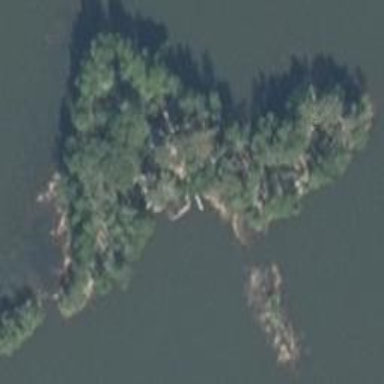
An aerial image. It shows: Islet.